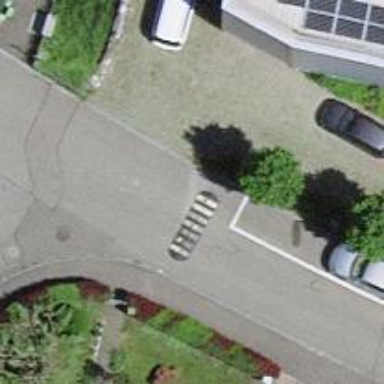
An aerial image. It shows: Bump for traffic calming.